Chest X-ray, PA view. Patient: 54 years old, sex F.
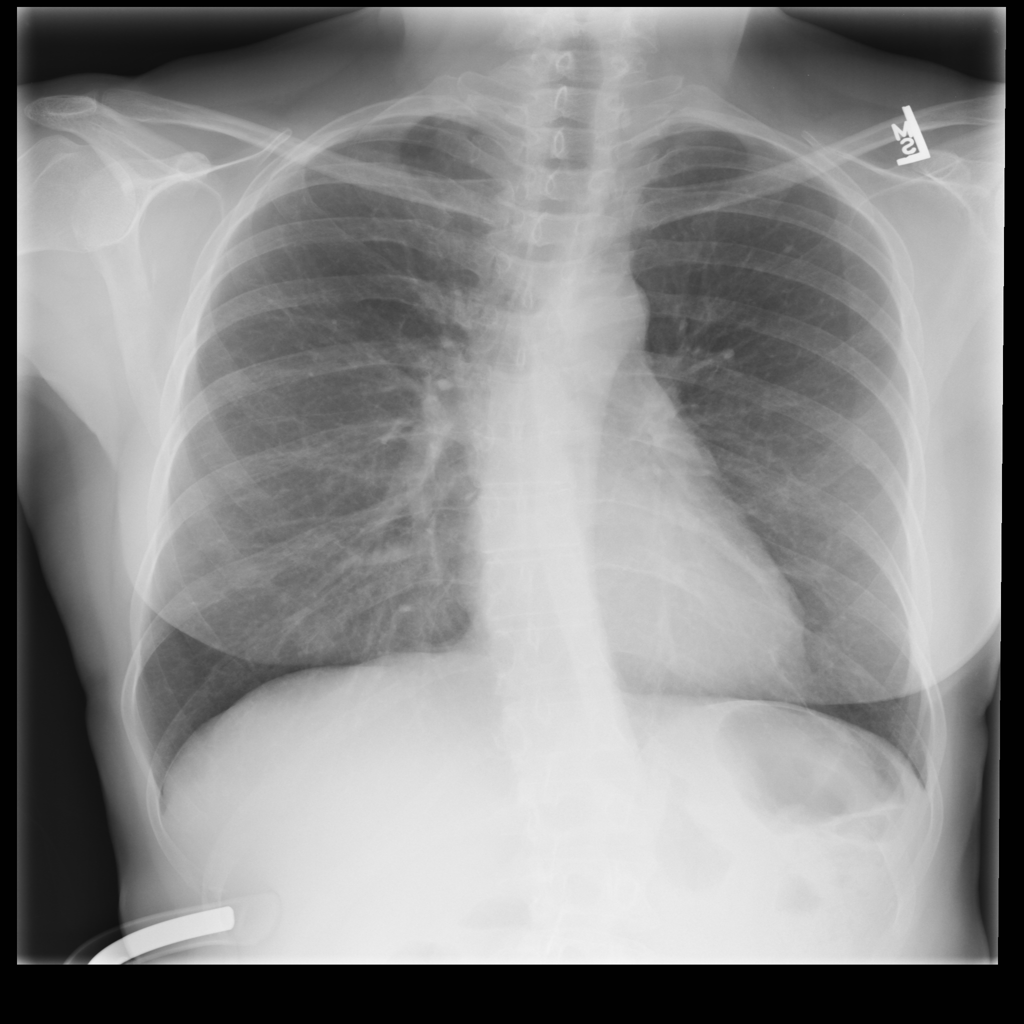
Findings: No Finding